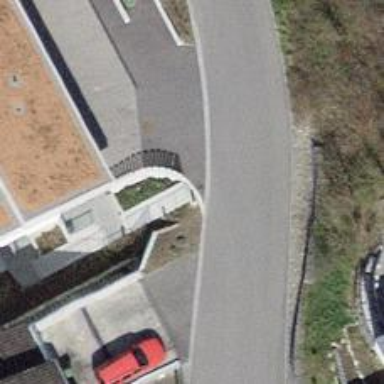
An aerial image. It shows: Set of steps on the road.